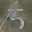
Label: 5